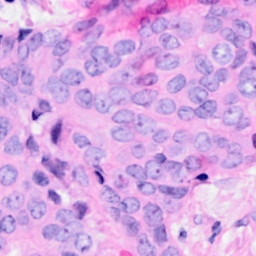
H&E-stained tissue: Breast